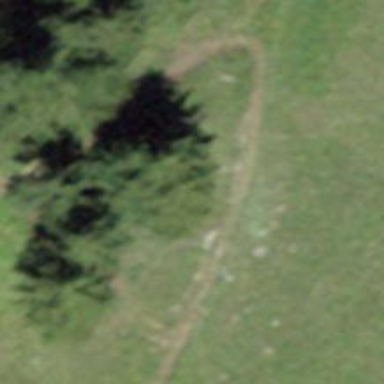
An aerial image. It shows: Path covered in grass.